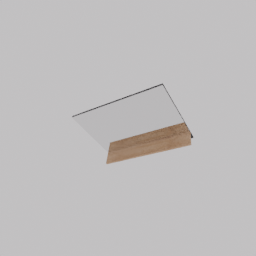
Label: furniture